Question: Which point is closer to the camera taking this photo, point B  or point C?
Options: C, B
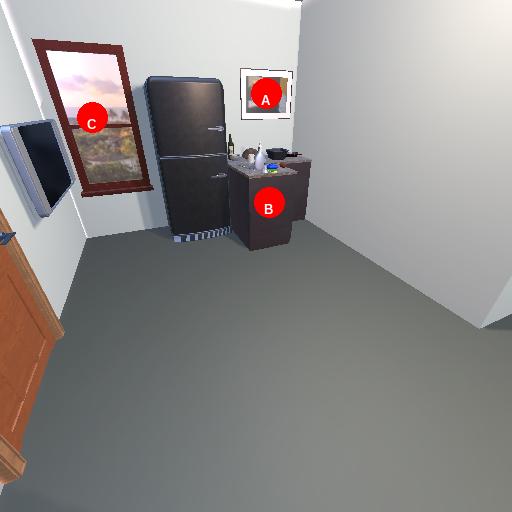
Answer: C